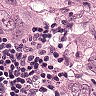
Metastatic tissue present: yes